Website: macys
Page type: customer-info-address
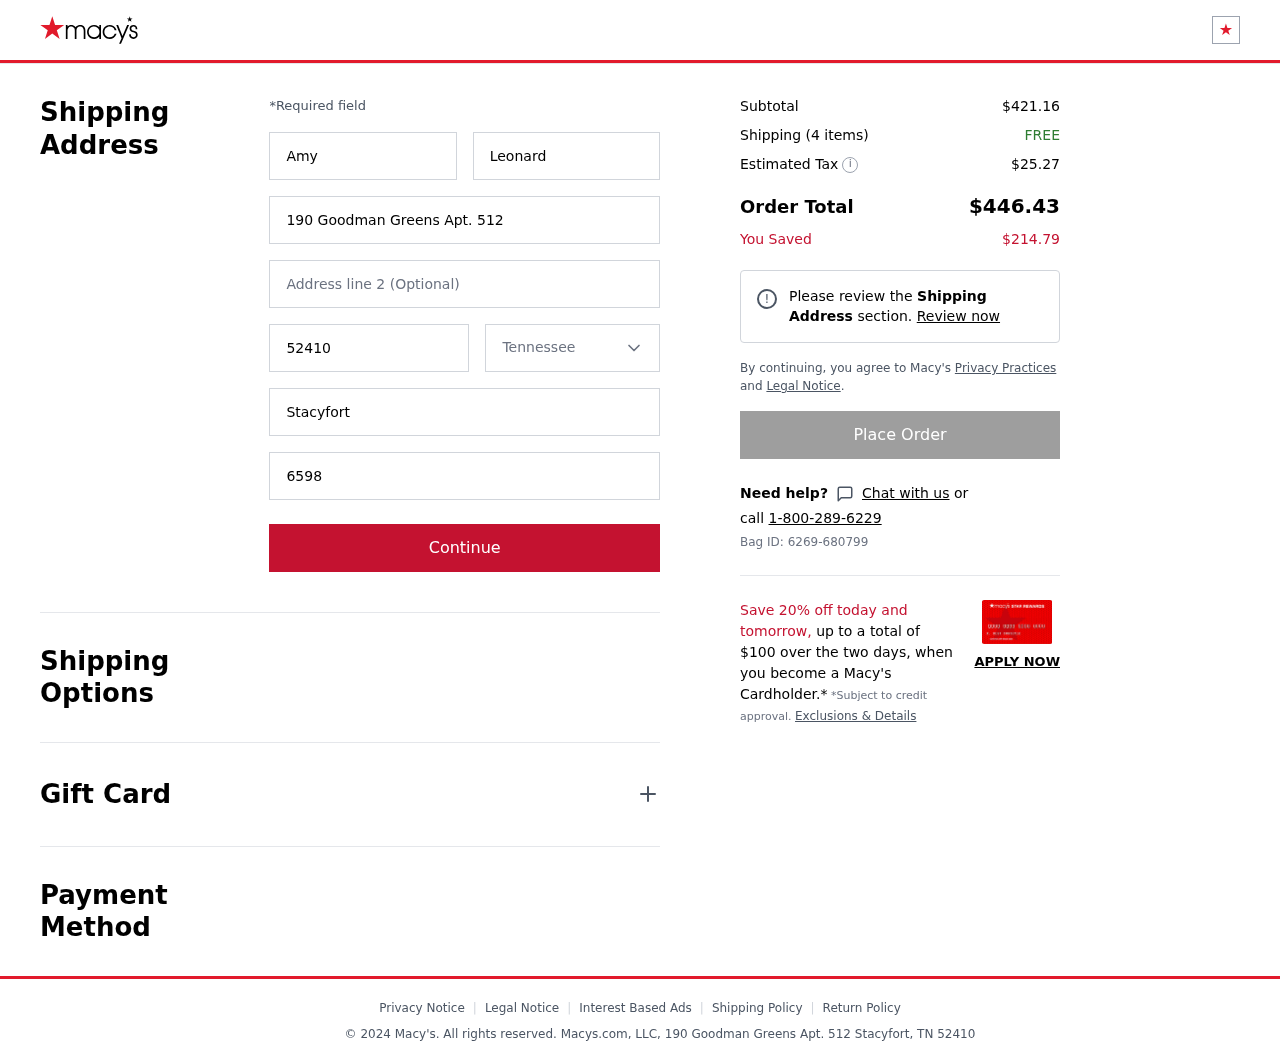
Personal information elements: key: PII_CITY
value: Stacyfort
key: PII_FIRSTNAME
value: Amy
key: PII_LASTNAME
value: Leonard
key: PII_PHONE
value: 6598659164
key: PII_POSTCODE
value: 52410
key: PII_STATE
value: Tennessee
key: PII_STREET
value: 190 Goodman Greens Apt. 512
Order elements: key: ORDER_SUBTOTAL
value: $421.16
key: ORDER_NUM_ITEMS
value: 4
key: ORDER_SHIPPING_COST
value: FREE
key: ORDER_TAX
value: $25.27
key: ORDER_TOTAL
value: $446.43
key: ORDER_SAVINGS
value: $214.79
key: ORDER_BAG_ID
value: Bag ID: 6269-680799